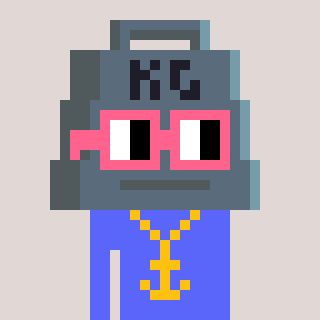
a pixel art character with square pink glasses, a weight-shaped head and a purple-colored body on a warm background